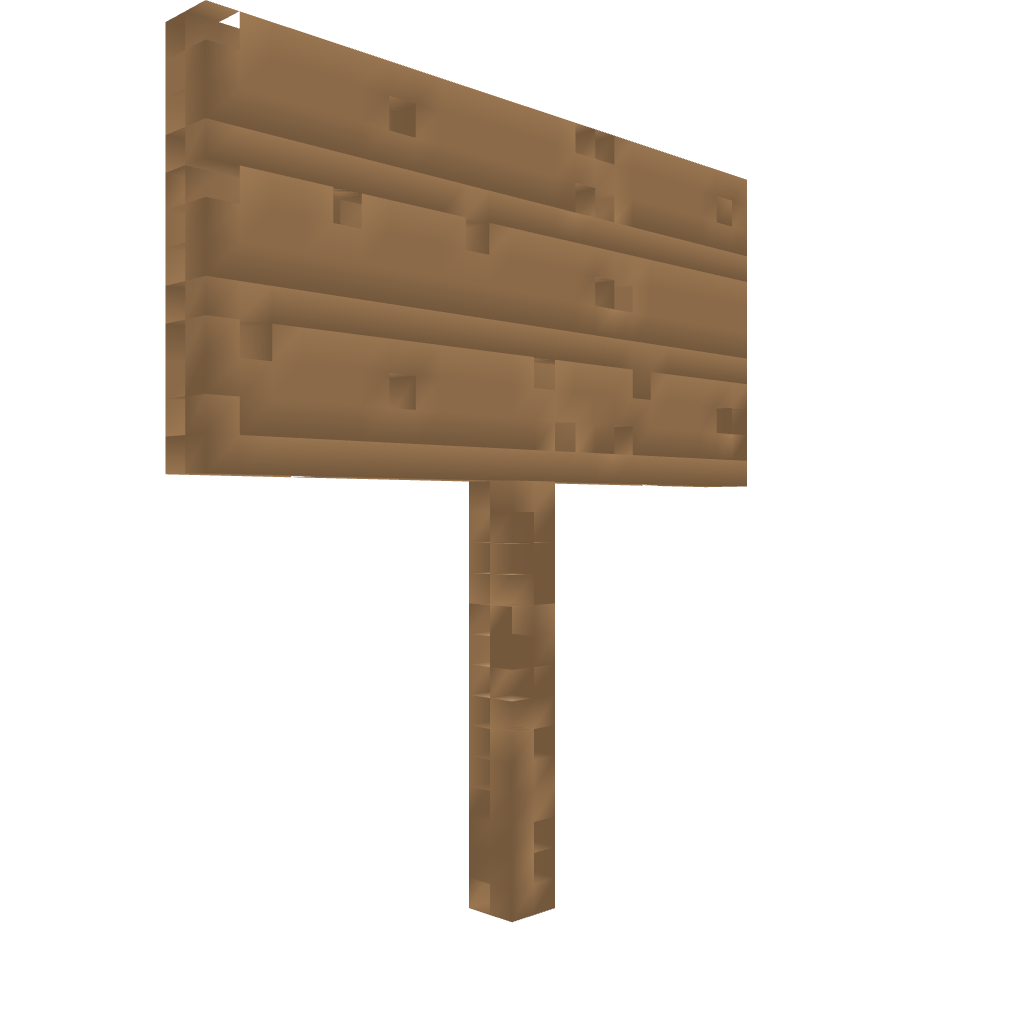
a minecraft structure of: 3D Lol Sign bad low quality